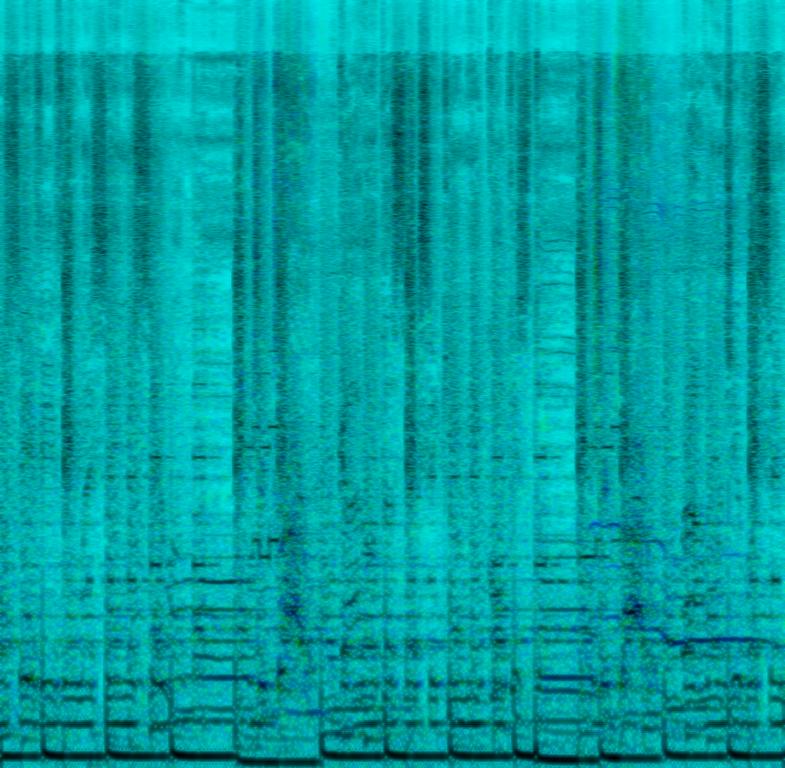
The low quality recording features a hip hop song that consists of harmonizing male vocals, alongside background male vocals in the left channel and rough, repetitive male vocals in the right channel of the stereo image, singing over addictive synth lead melody, straight synth piano chords, boomy 808 bass and snaps. Right before the bass drops, there is a short snare roll. It sounds groovy and addictive, like something you would hear in clubs a lot.